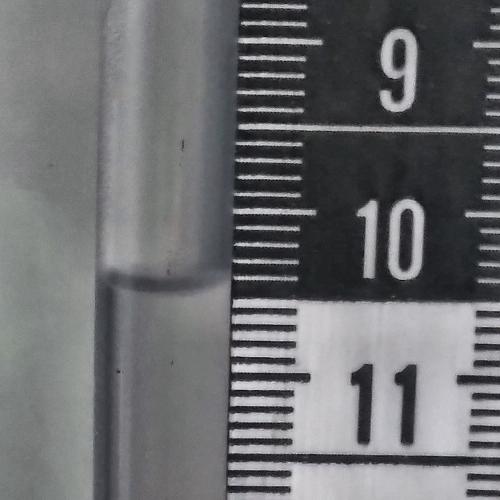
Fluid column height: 10.4 cm